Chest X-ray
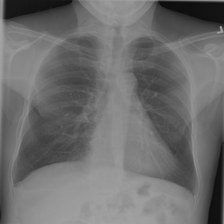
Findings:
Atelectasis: negative
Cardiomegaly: negative
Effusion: negative
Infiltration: negative
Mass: negative
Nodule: negative
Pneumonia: negative
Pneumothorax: negative
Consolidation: negative
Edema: negative
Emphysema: negative
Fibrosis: negative
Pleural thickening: negative
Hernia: negative